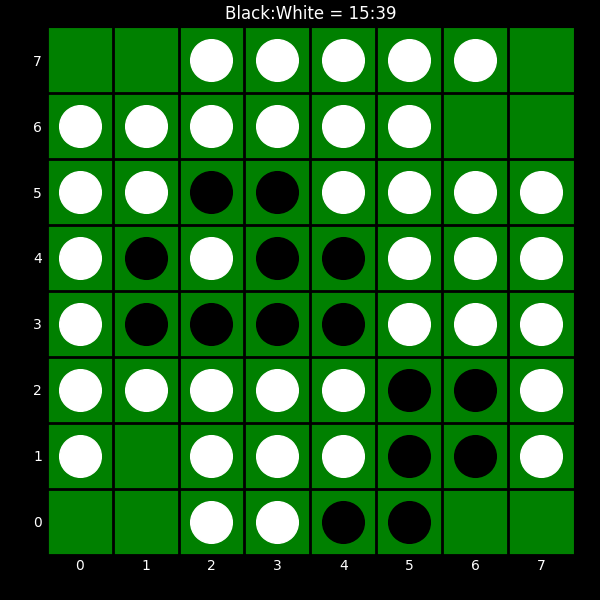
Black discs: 15
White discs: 39